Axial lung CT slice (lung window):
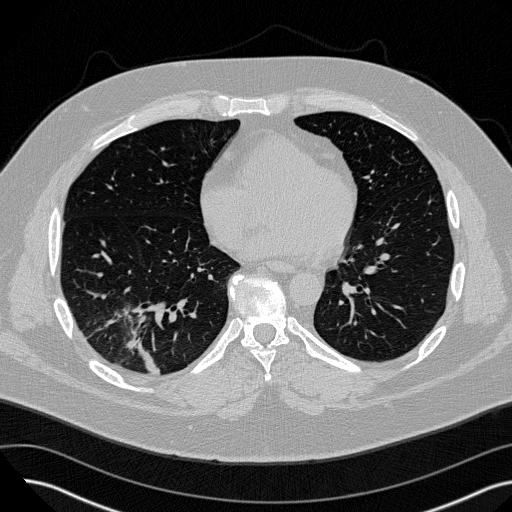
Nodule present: no